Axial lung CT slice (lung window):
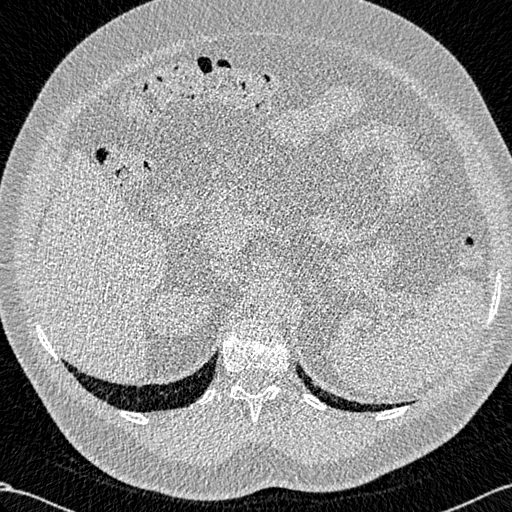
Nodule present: no